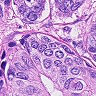
Metastatic tissue present: yes